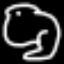
Label: frog